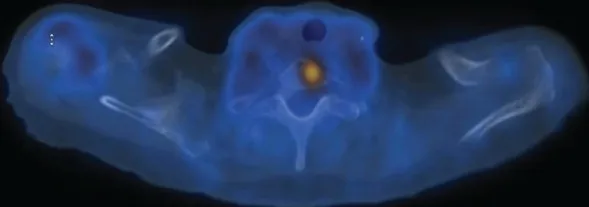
Imaging following disease progression at 2 years' status post-stereotactic body radiation therapy. (B) Abnormal fluorodeoxyglucose uptake in the upper spine; SUV of 5.5.
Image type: radiology (pet)